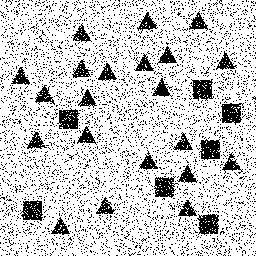
Squares: 7
Triangles: 21
Stars: 0
Total shapes: 28